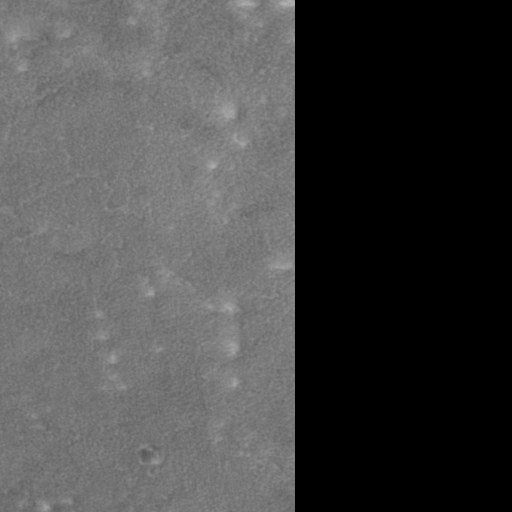
Classes present: Background, Cone